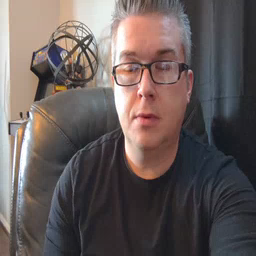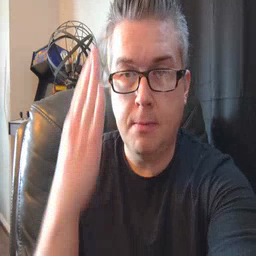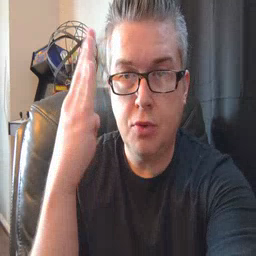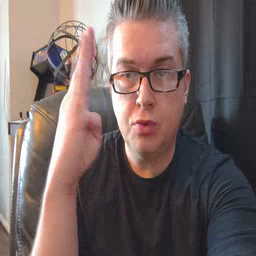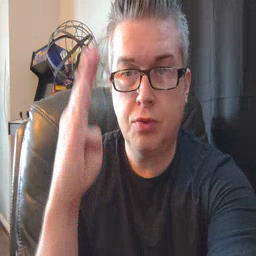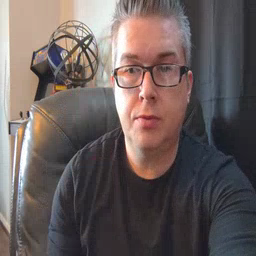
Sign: blue